Chest X-ray. View position: AP
Patient age: 23
Patient sex: F
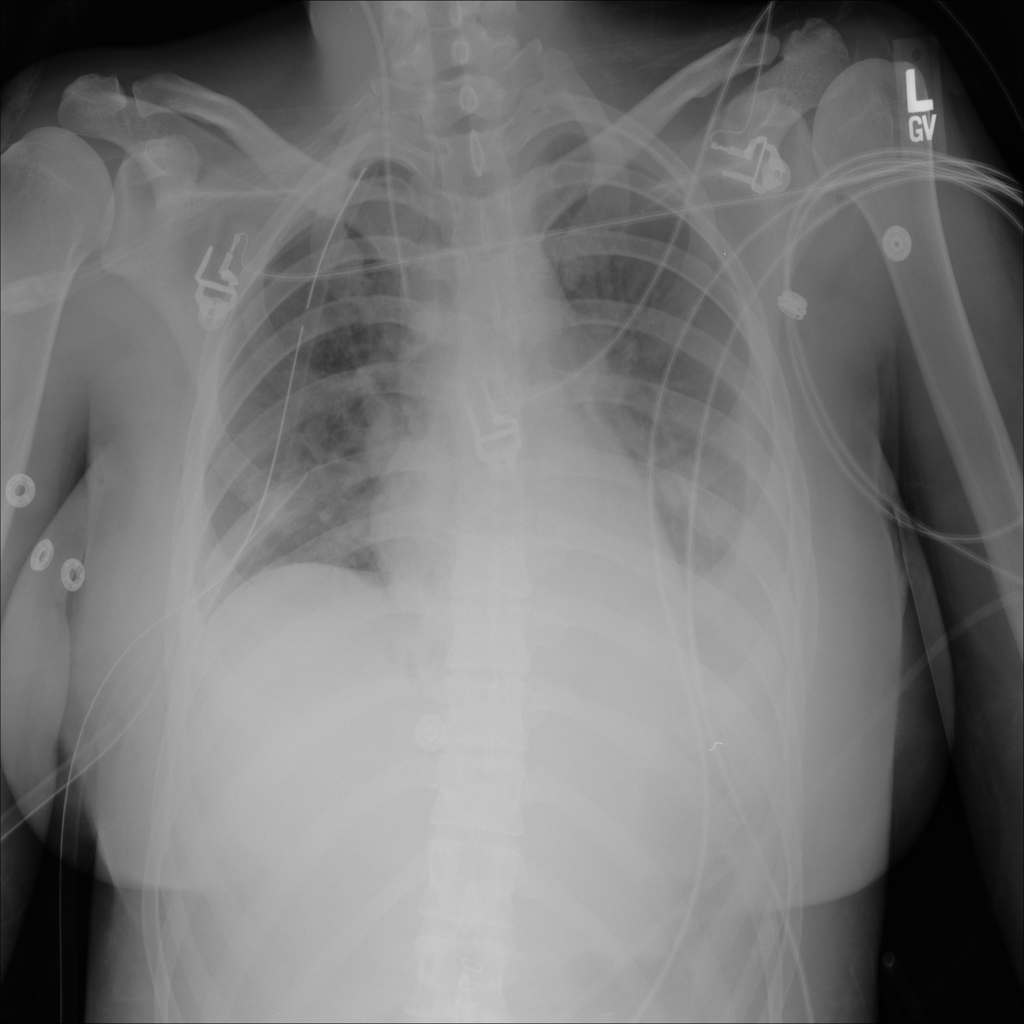
Finding: Pneumothorax